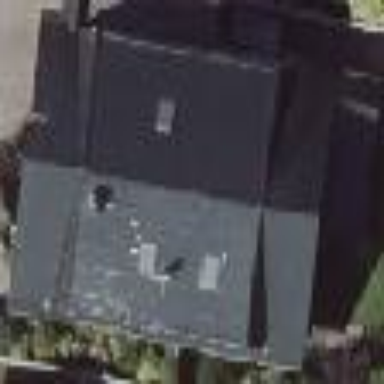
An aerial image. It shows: Detached building with gabled roof.